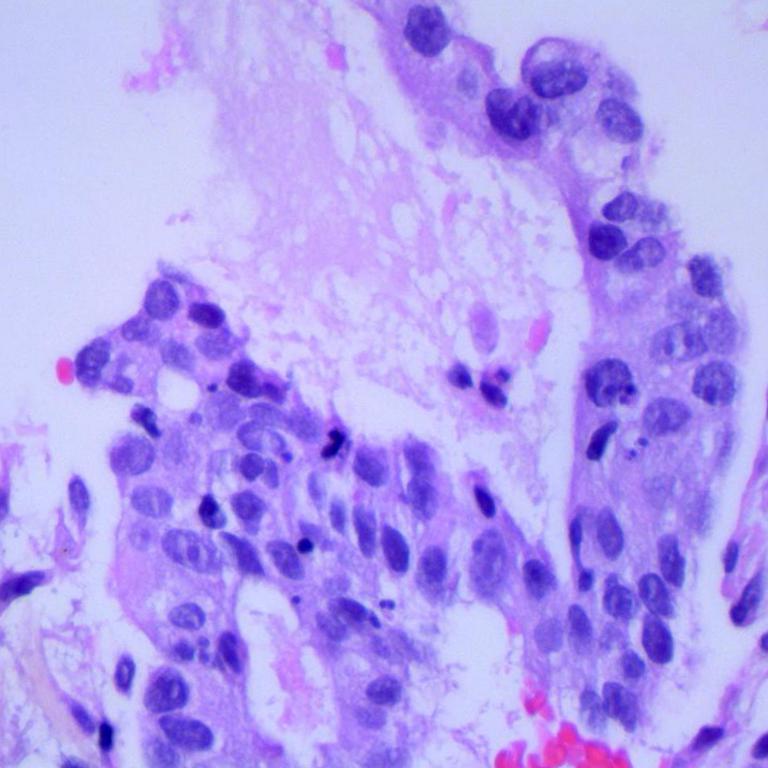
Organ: lung
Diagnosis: adenocarcinomas